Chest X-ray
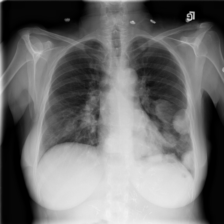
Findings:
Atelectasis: negative
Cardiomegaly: negative
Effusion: negative
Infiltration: negative
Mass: negative
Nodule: positive
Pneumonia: negative
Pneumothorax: negative
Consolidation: negative
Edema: negative
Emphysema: negative
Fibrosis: negative
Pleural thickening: negative
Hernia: negative